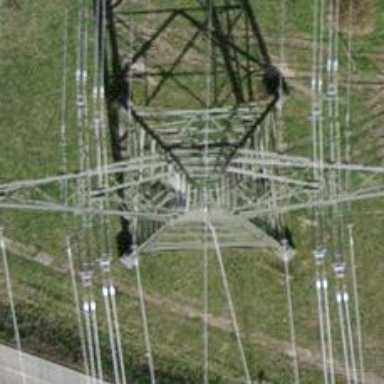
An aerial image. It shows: Power line in the image.